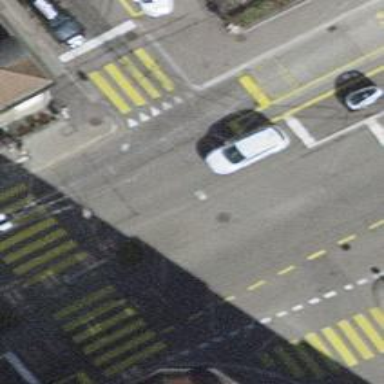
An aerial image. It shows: Road with traffic signals.